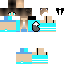
A female human skin with pale skin, wearing brown long hair dressed in a blue tshirt and blue shorts, featuring a closed mouth.